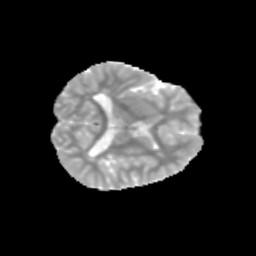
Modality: MD
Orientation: axial
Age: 11
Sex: male
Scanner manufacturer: siemens
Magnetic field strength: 3 T
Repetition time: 3.8 s
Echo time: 0.07 s